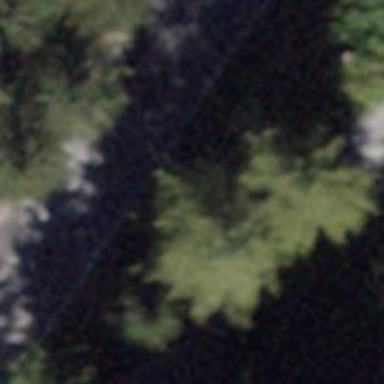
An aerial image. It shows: Needle-leaved tree in natural setting.